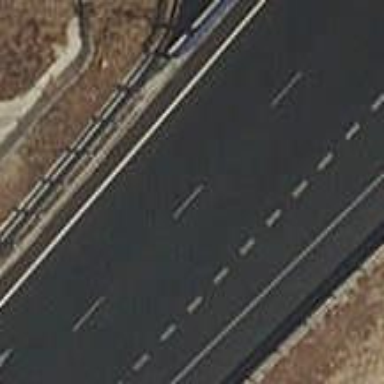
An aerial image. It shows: Motorway link.